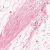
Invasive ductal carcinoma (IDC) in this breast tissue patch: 0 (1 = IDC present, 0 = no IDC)